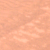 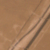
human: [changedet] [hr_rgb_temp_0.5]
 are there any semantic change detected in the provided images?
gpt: Three streets were built in the desert.